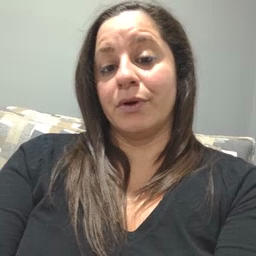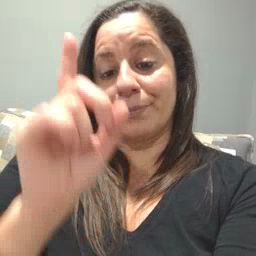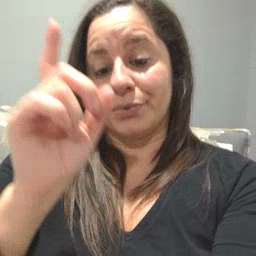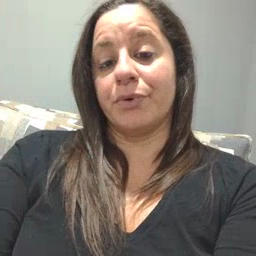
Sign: up